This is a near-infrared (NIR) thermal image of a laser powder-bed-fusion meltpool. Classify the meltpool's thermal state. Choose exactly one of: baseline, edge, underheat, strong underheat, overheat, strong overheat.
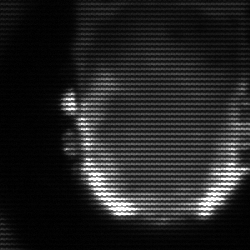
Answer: baseline